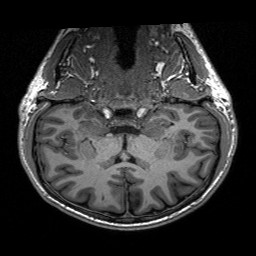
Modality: T1w
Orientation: sagittal
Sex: male
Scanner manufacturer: siemens
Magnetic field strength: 3 T
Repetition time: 2.3 s
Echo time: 0.00197 s